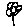
Label: flower